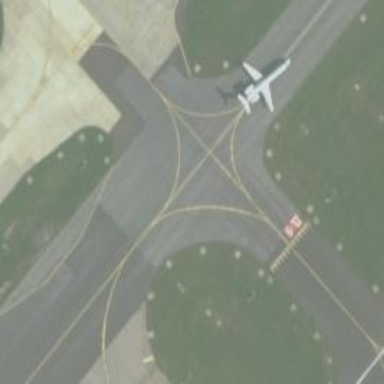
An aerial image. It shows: Image of taxiway at airport.